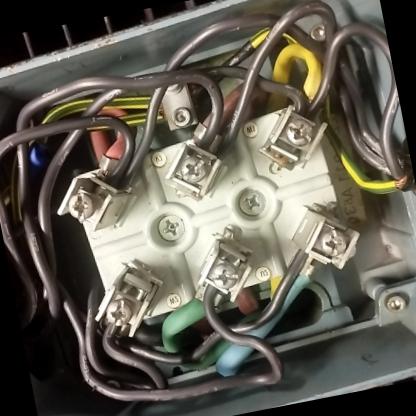
Klasa: inne